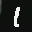
Label: 1